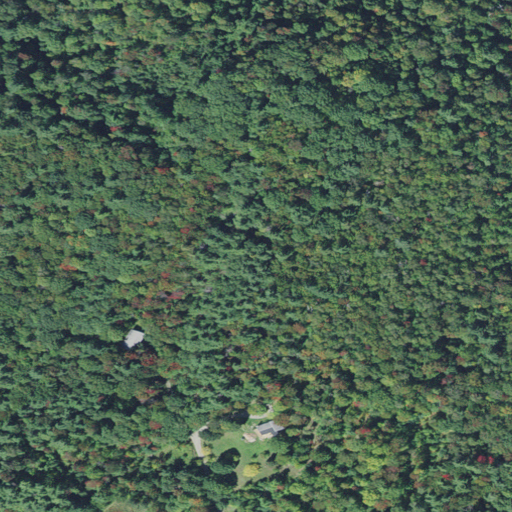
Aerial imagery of mountain in Vermont named The Cobble containing mixed forest, deciduous forest, open development, evergreen forest, and pasture